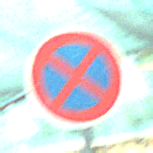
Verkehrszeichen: AbsolutesHalteverbot
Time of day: MorningAfternoon
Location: Roofed (Special)
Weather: PartlyCloudy
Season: NotSpecified
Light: Natural